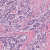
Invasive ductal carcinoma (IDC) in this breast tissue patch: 1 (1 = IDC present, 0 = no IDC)